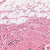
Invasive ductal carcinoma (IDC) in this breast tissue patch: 0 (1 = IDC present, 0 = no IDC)